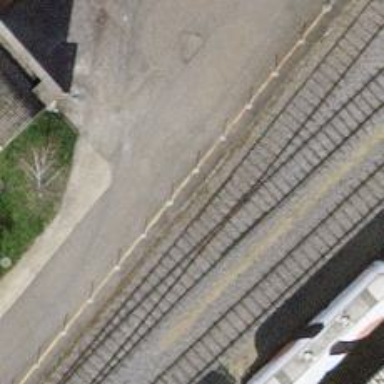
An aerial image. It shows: Single railway spur track.